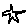
Label: star